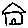
Label: house